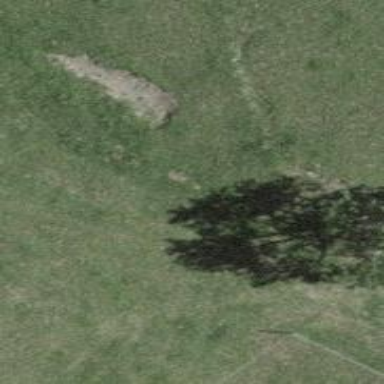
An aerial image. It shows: Track road with grass surface.